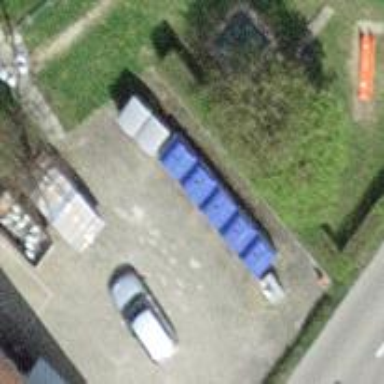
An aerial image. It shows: Recycling container at amenity designated for recycling.